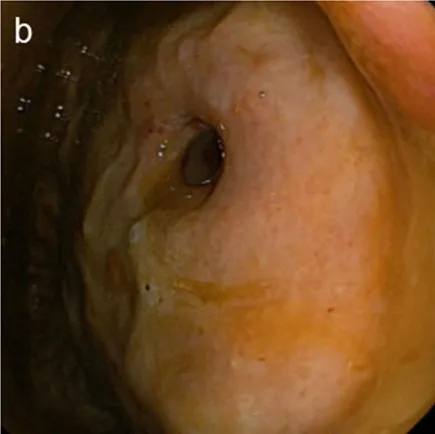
After. Antiviral treatment.
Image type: endoscopy (gi_endoscopy)